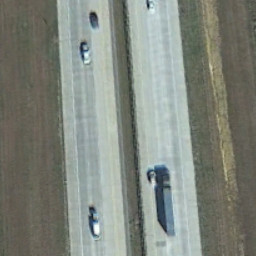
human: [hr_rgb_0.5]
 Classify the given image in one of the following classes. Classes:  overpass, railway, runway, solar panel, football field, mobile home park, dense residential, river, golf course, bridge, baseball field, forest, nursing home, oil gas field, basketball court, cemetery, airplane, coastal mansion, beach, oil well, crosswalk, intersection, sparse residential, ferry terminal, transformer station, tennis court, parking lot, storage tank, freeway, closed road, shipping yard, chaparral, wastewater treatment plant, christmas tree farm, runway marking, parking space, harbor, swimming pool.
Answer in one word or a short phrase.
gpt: freeway